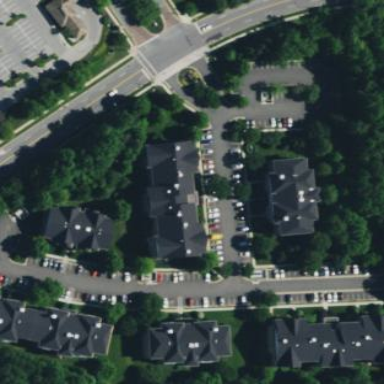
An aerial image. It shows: Residential area with apartments.